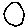
Label: circle